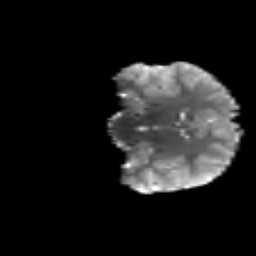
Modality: T2w
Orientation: coronal
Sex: female
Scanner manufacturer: siemens
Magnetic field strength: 3 T
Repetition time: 5 s
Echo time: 0.071 s